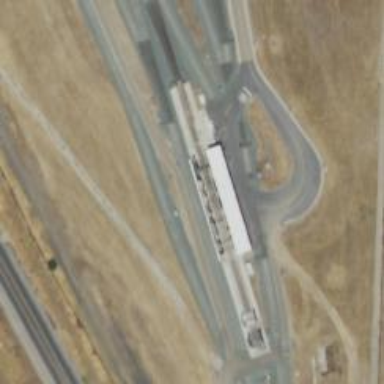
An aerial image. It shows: Railway yard in service.